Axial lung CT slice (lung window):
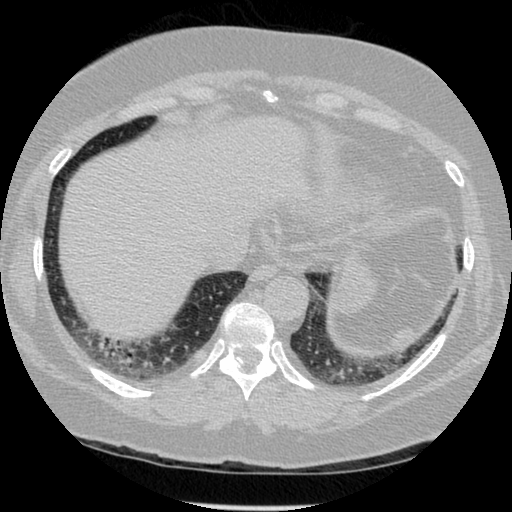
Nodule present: no